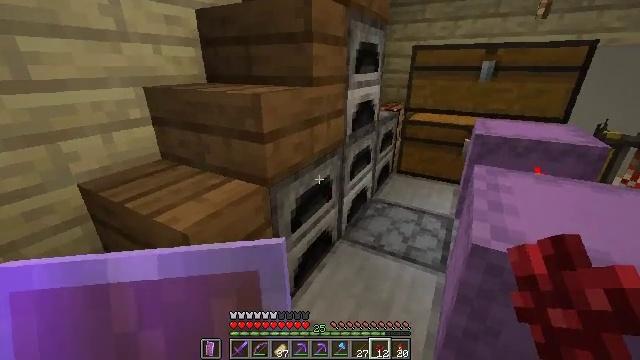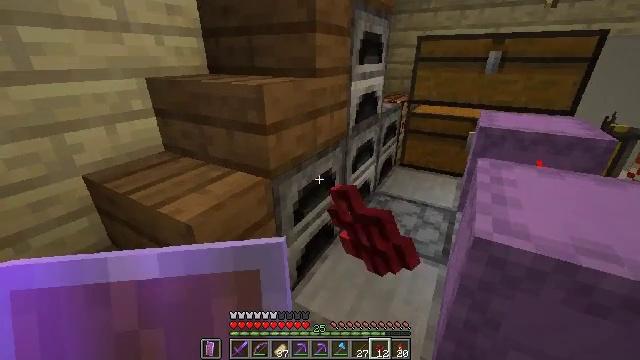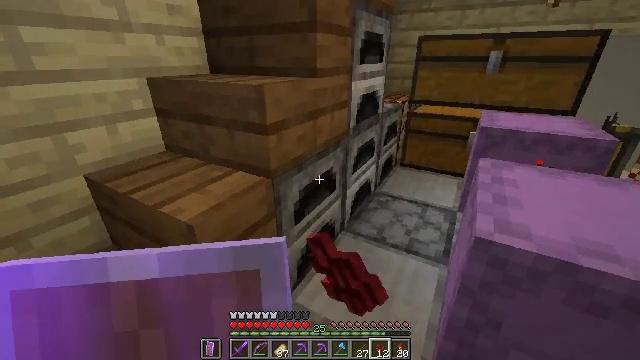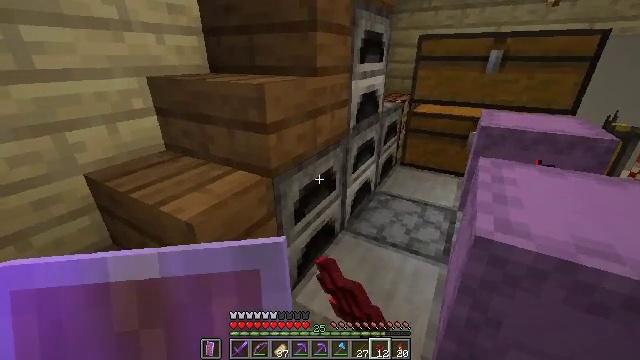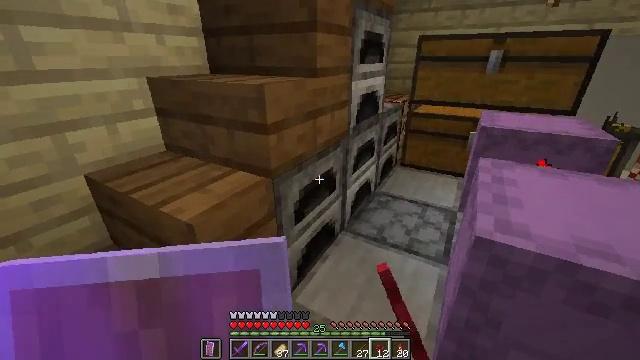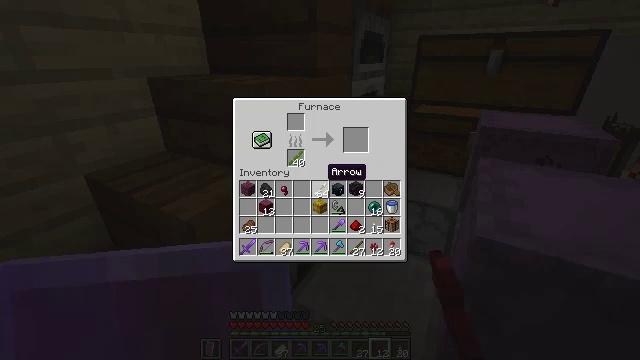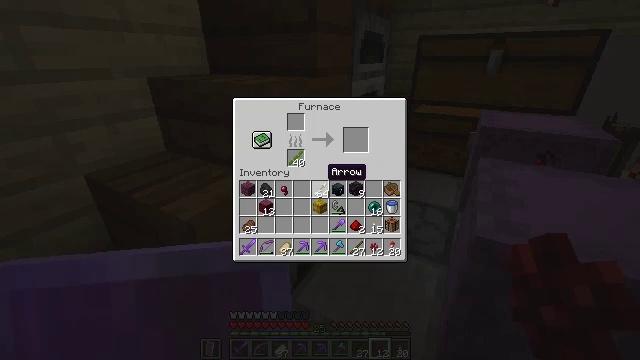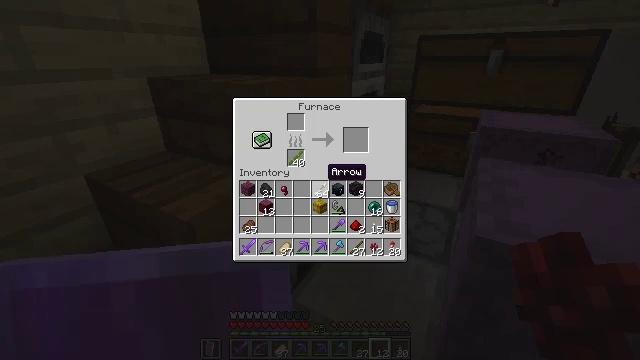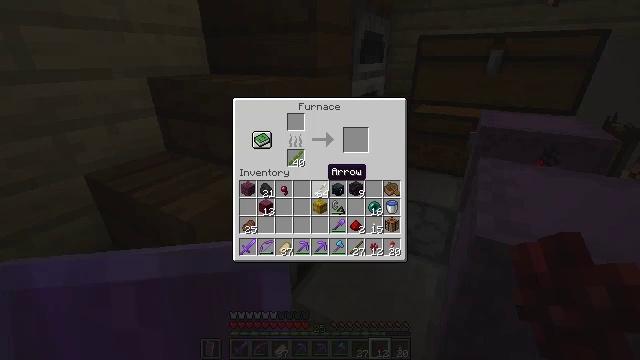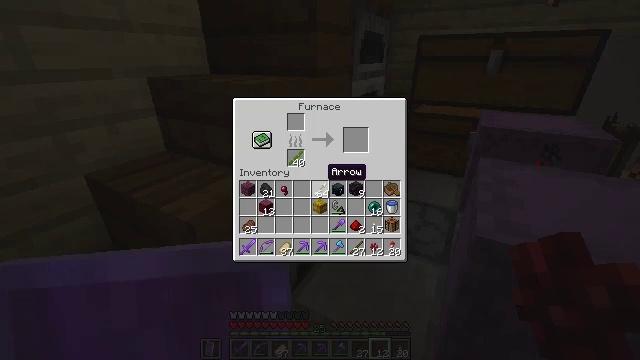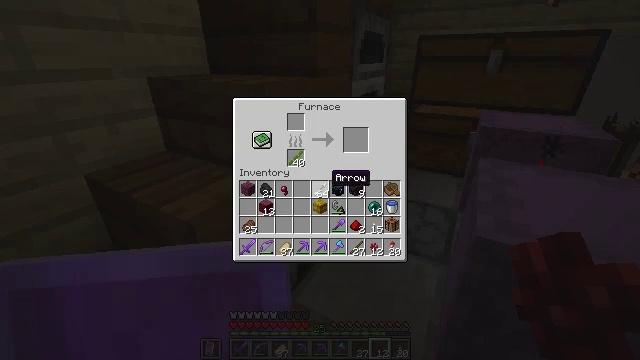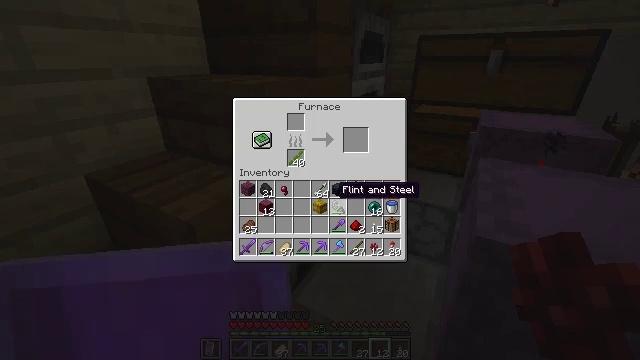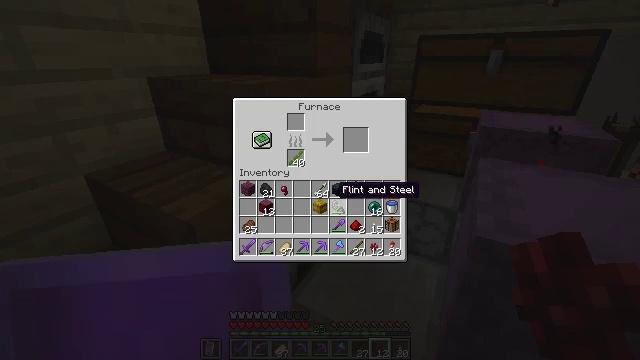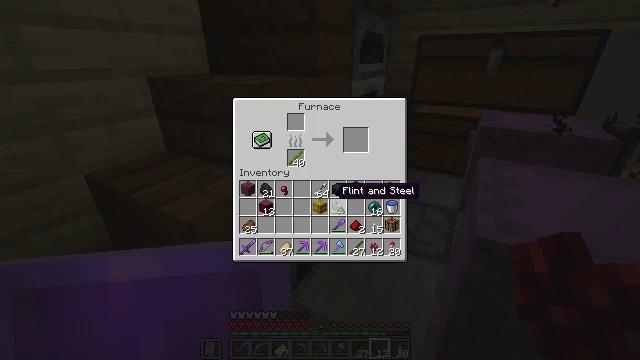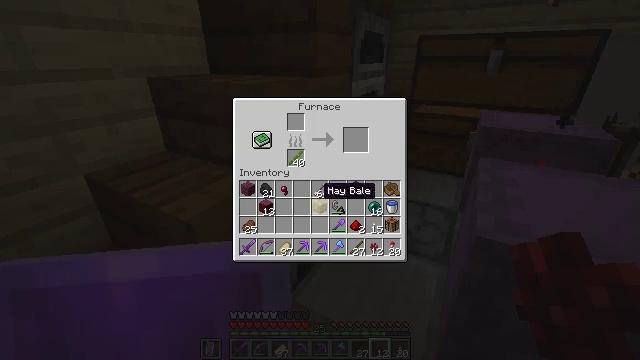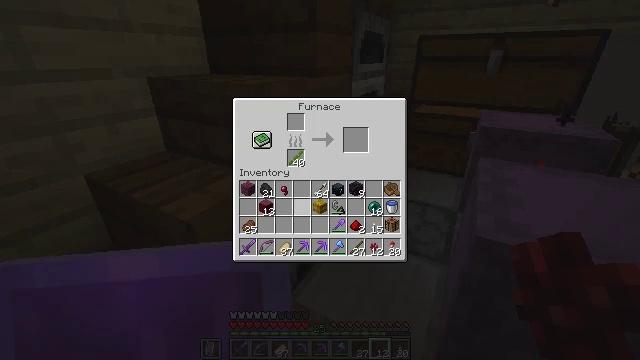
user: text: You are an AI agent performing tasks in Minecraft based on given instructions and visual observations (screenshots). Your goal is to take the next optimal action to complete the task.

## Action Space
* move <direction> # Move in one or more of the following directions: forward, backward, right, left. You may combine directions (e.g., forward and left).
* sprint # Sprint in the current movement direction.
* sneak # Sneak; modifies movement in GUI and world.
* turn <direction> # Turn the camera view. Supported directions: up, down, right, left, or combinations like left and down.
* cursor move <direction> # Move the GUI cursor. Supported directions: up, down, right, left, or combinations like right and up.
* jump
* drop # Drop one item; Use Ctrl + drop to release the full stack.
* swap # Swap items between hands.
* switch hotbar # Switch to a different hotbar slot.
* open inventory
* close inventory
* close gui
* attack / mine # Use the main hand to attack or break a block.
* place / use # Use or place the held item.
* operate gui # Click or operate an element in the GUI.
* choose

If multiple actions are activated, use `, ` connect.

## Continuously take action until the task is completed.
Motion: motion action
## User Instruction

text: Use the crafting table to craft sugar.
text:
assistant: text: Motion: turn down, use / place
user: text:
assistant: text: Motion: use / place
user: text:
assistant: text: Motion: no_op
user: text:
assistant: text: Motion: no_op
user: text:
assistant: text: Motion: no_op
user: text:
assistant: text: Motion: no_op
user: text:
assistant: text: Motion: no_op
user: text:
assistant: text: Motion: no_op
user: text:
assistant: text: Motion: no_op
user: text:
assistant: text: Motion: no_op
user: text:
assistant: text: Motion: turn right and down
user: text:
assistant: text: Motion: no_op
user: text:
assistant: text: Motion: no_op
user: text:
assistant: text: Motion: turn left
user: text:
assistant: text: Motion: turn left
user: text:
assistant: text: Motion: sneak
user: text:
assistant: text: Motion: sneak
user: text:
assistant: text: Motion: sneak, turn left and up
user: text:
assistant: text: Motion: sneak
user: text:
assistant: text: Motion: sneak
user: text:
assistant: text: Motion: sneak
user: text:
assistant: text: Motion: sneak
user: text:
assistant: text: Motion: sneak
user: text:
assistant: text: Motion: sneak
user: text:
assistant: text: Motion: sneak
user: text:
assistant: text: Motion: sneak
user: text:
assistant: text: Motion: sneak, attack / mine
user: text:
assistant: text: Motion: sneak, attack / mine
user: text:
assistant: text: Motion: sneak, attack / mine
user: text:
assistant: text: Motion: sneak